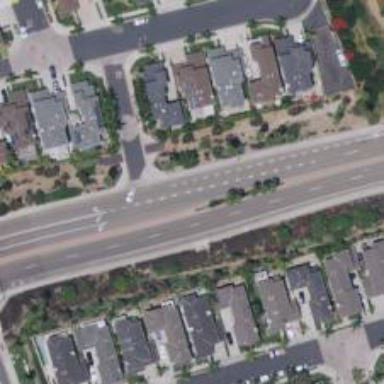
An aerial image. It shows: Secondary road with separate sidewalks.